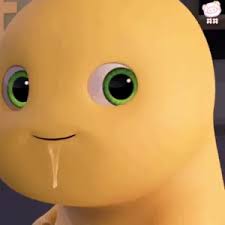
Label: nailong